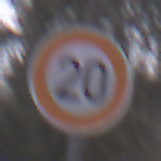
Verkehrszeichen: Geschwindigkeit20
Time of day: Midday
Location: Outdoor (Nature)
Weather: Overcast
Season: Autumn
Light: Natural